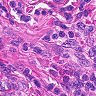
Metastatic tissue present: no